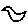
Label: bird